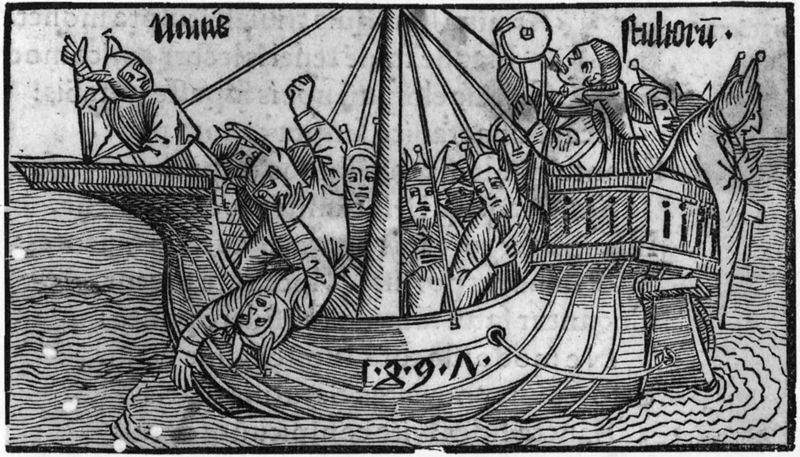
Titel: Stultifera navis (Narrenschiff)
Künstler: Jakob Locher
Standort: Herstellungsort: (CH Basel) (EU - CH - Basel)
Institution: Basel, Öffentliche Bibliothek
Schlagwörter: kampf, meer, umhang, wasser, weiß, menschen, hüte, kopfbedeckungen, männer, schwarz, zeichnung, leute, flasche, kappen, trinken, boot, ruder, holzschnitt, schiff, schrift, segel, wellen, mast, seile, könig, soldaten, striche, takelage, taue, ozean, tusche, narren, druck, stich, schwarzweiß, text, faust, tinte, krieger, mönch, kupferstich, schlagen, kapuzen, kämpfe, narrenschiff